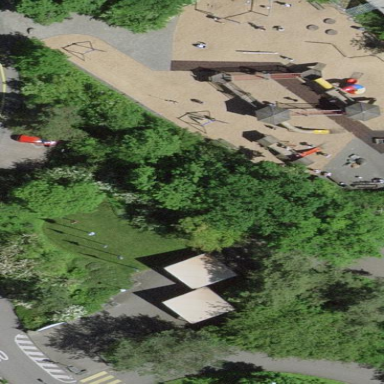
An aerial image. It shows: Playground area for leisure activities on the land.